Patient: sex F, age 34
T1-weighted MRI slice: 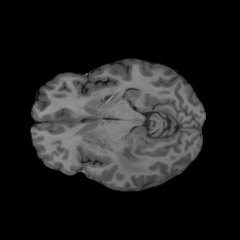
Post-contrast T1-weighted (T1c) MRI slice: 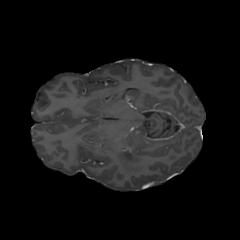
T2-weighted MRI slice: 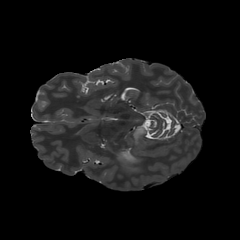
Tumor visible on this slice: yes
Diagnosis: Astrocytoma, IDH-mutant
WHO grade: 3